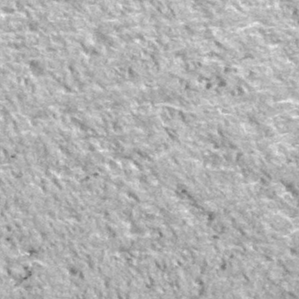
Label: frost